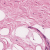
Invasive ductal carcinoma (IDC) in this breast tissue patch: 0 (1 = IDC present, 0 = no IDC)